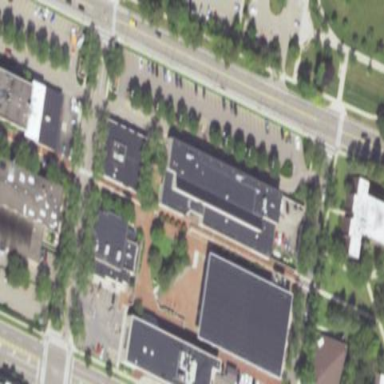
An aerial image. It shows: Building that serves as library.